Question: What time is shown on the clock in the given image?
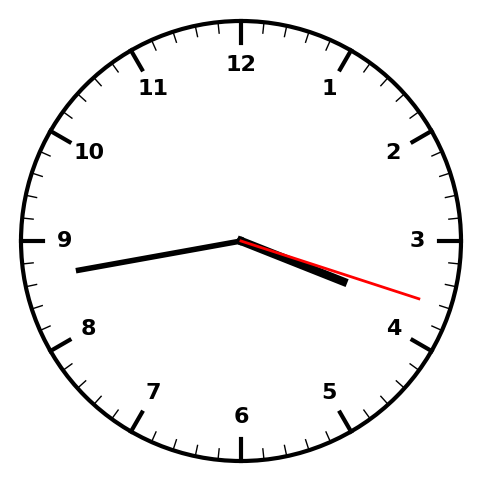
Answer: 03:43:18